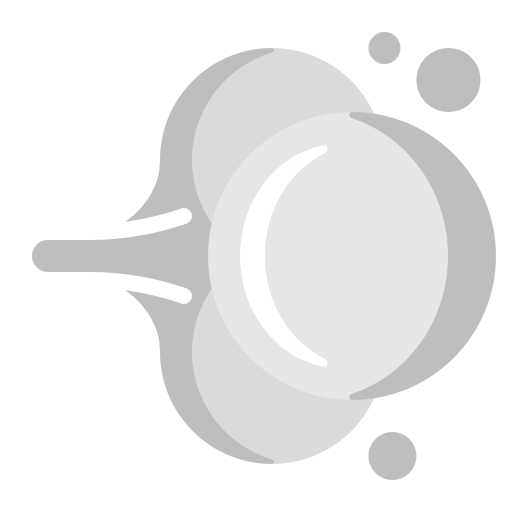
dashing away flat